Here is the time-frequency (STFT) view of a rotor kit's vibration measurement. Based on the visible evidence, which rotor condition applies: normal, misalignment, unbalance, looseness?
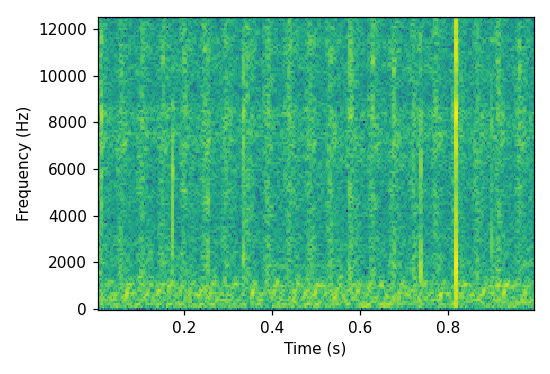
Answer: looseness